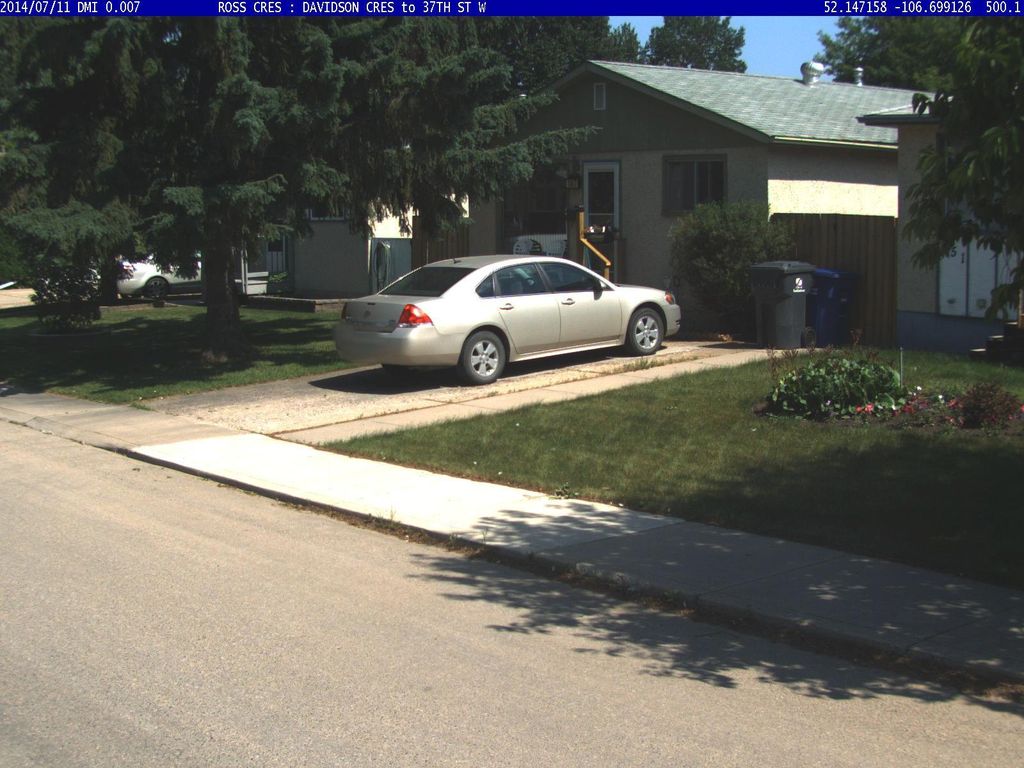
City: saskatoon